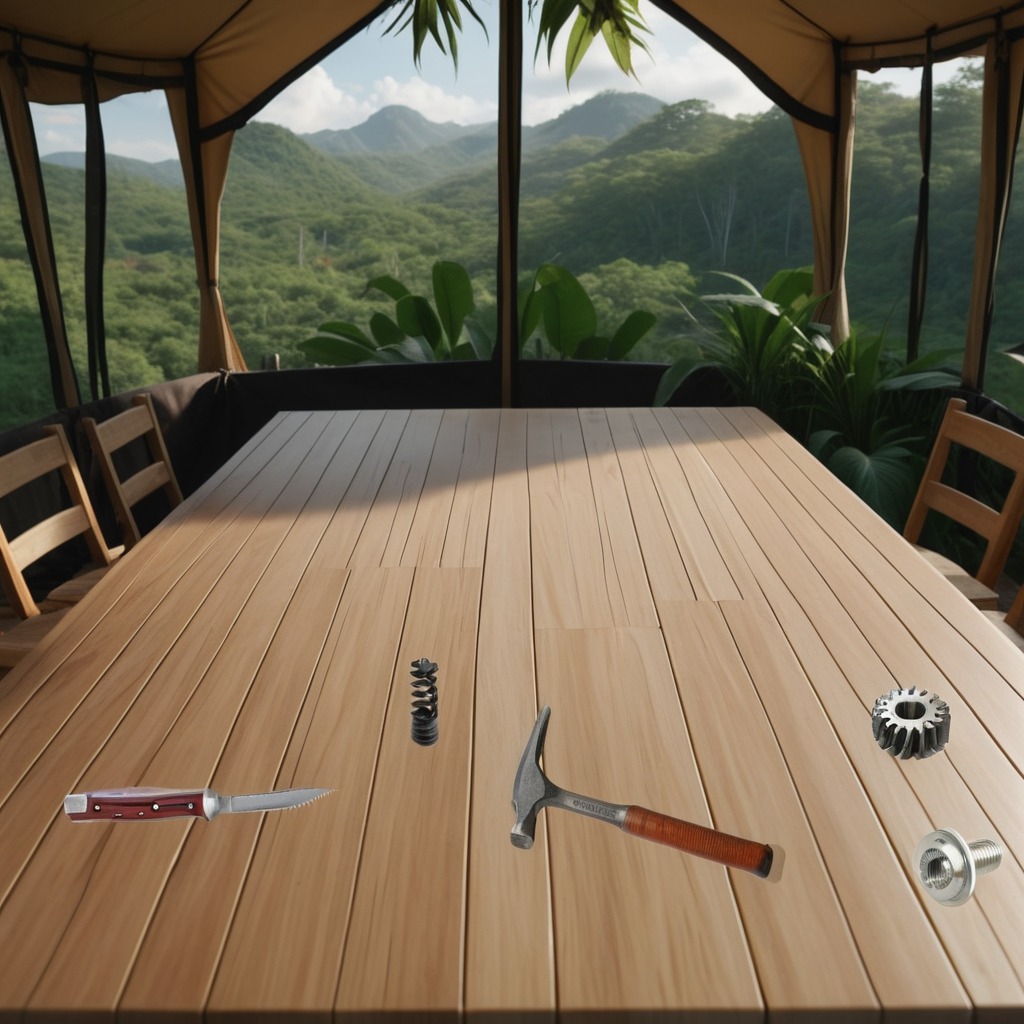
A steel gear with teeth, a utility knife, a metal machine screw, a hammer, and a coiled metal spring are lying on the wooden table.